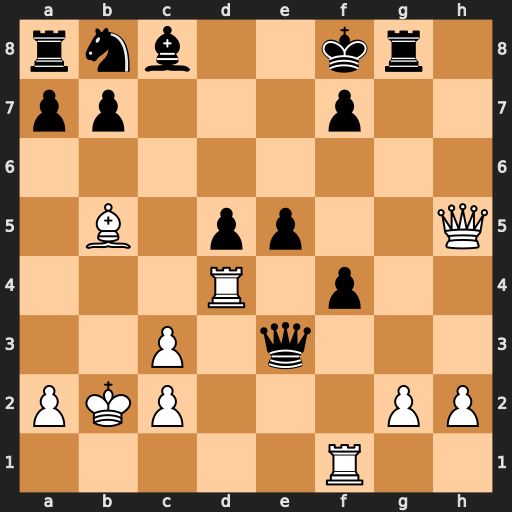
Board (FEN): rnb2kr1/pp3p2/8/1B1pp2Q/3R1p2/2P1q3/PKP3PP/5R2
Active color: w
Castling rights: -
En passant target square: -
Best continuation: Qh6+ Ke7 Rxd5 Qb6 Rxe5+